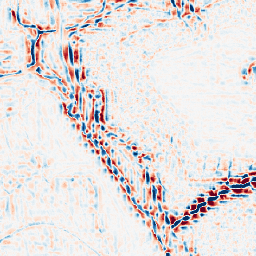
Category: wavelet
Decomposition family: wavelet_reverse_biorthogonal
Decomposition parameters: wavelet: rbio2.4
level: 3
Upsampling method: area
Upsampling parameters: scale: 2
Upsampling scale: 2